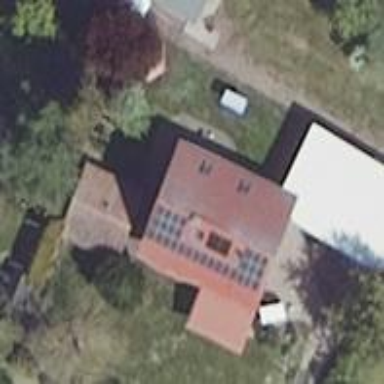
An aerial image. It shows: Simple and straightforward house.